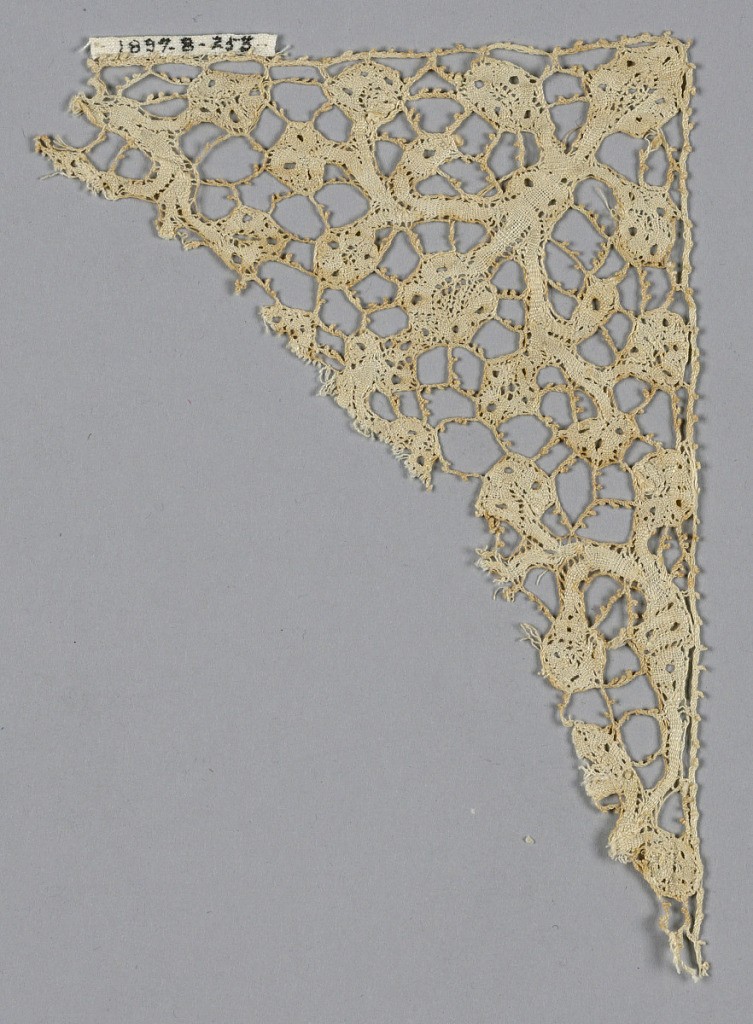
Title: Fragment
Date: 17th century
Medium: linen Technique: bobbin lace (continuous tape with bars added)
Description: Fragment of corner piece with a symmetrical, ribbon-like, highly conventionalized floral design.